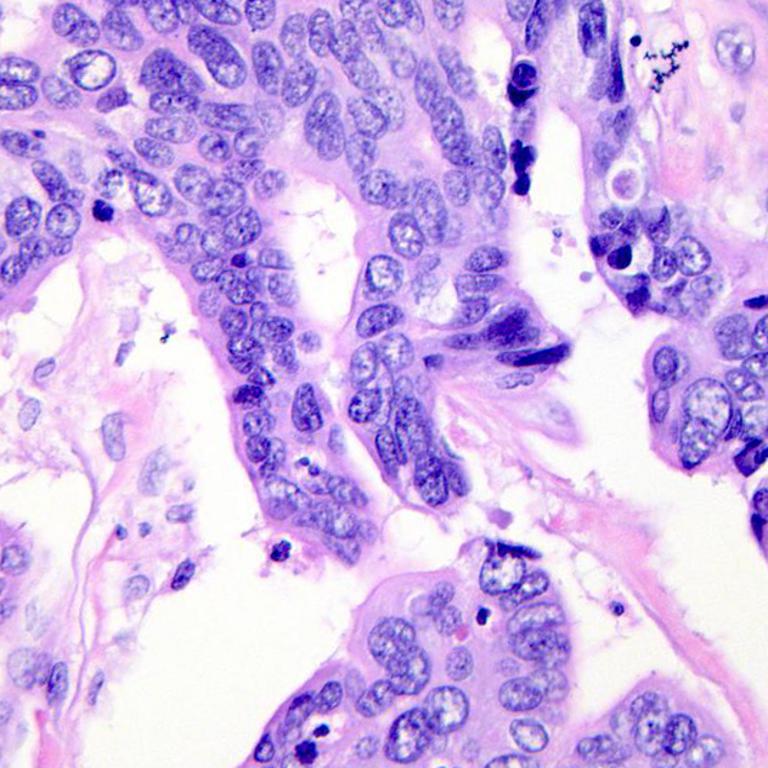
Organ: colon
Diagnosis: adenocarcinomas